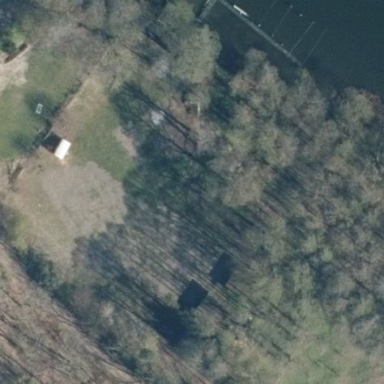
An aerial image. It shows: Building belonging to sailing club.